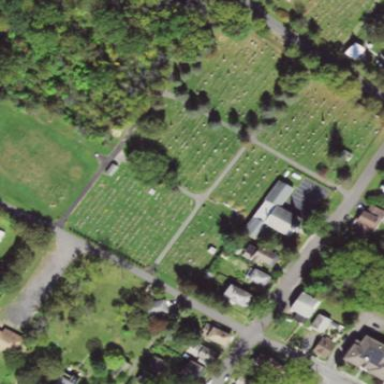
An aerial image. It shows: Cemetery.